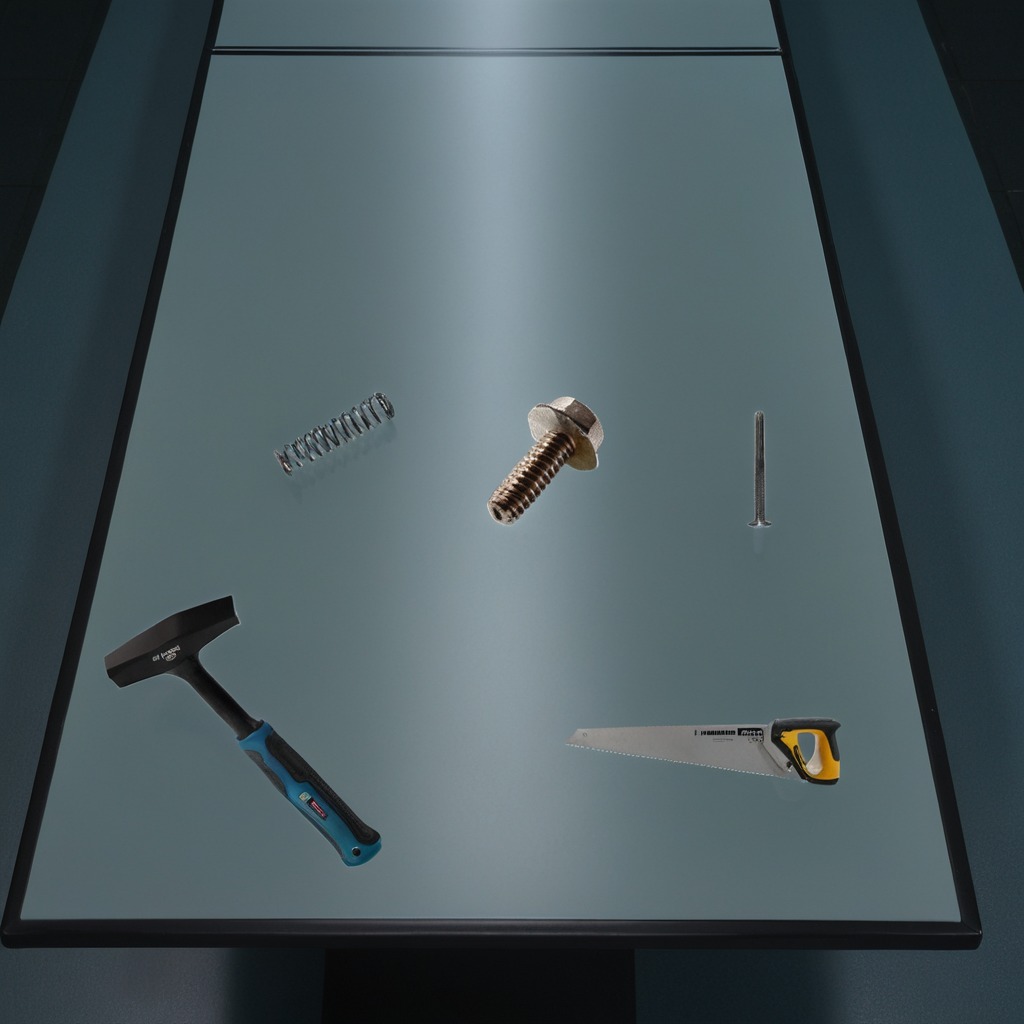
A hammer, iron nail, metal screw, coiled metal spring, and a handheld metal saw are lying on the clean empty table in a railway signal maintenance room.